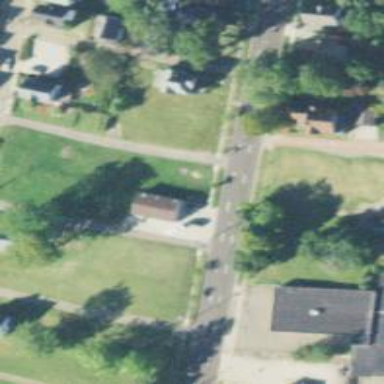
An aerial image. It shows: Alleyway designated as service road.